Question: In my app i need to formate text and image as i show in ScreenShot.

How can i do this type of formatting? Should i go with CoreText? if yes How can i do that?
I have gone through example of Raywenderlich here is Link - <URL>
but it is different than what i want. So can anyone Help me to solve this?
thanx
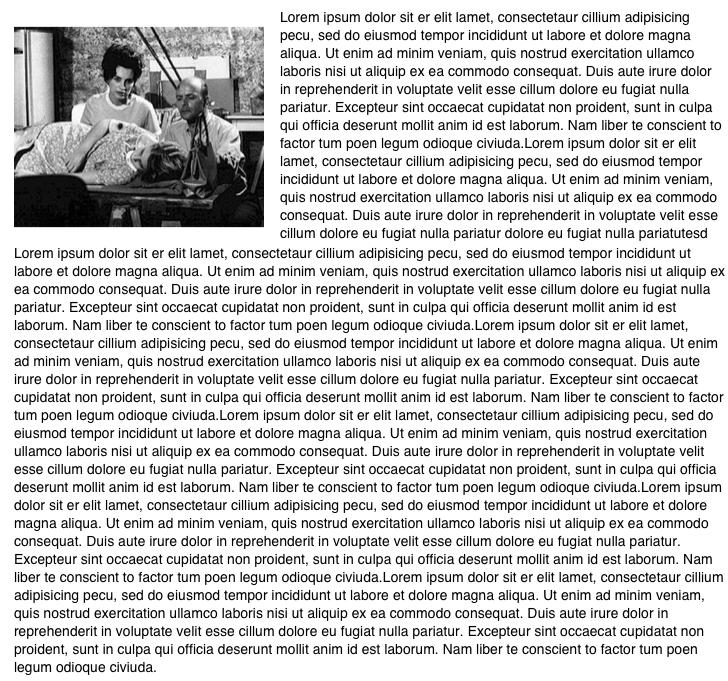
Answer: You should take a look at <URL>.
This class was designed specifically for applications like yours. In his demo app he has "War and Peace" so you can see it handles huge tasks!